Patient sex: M
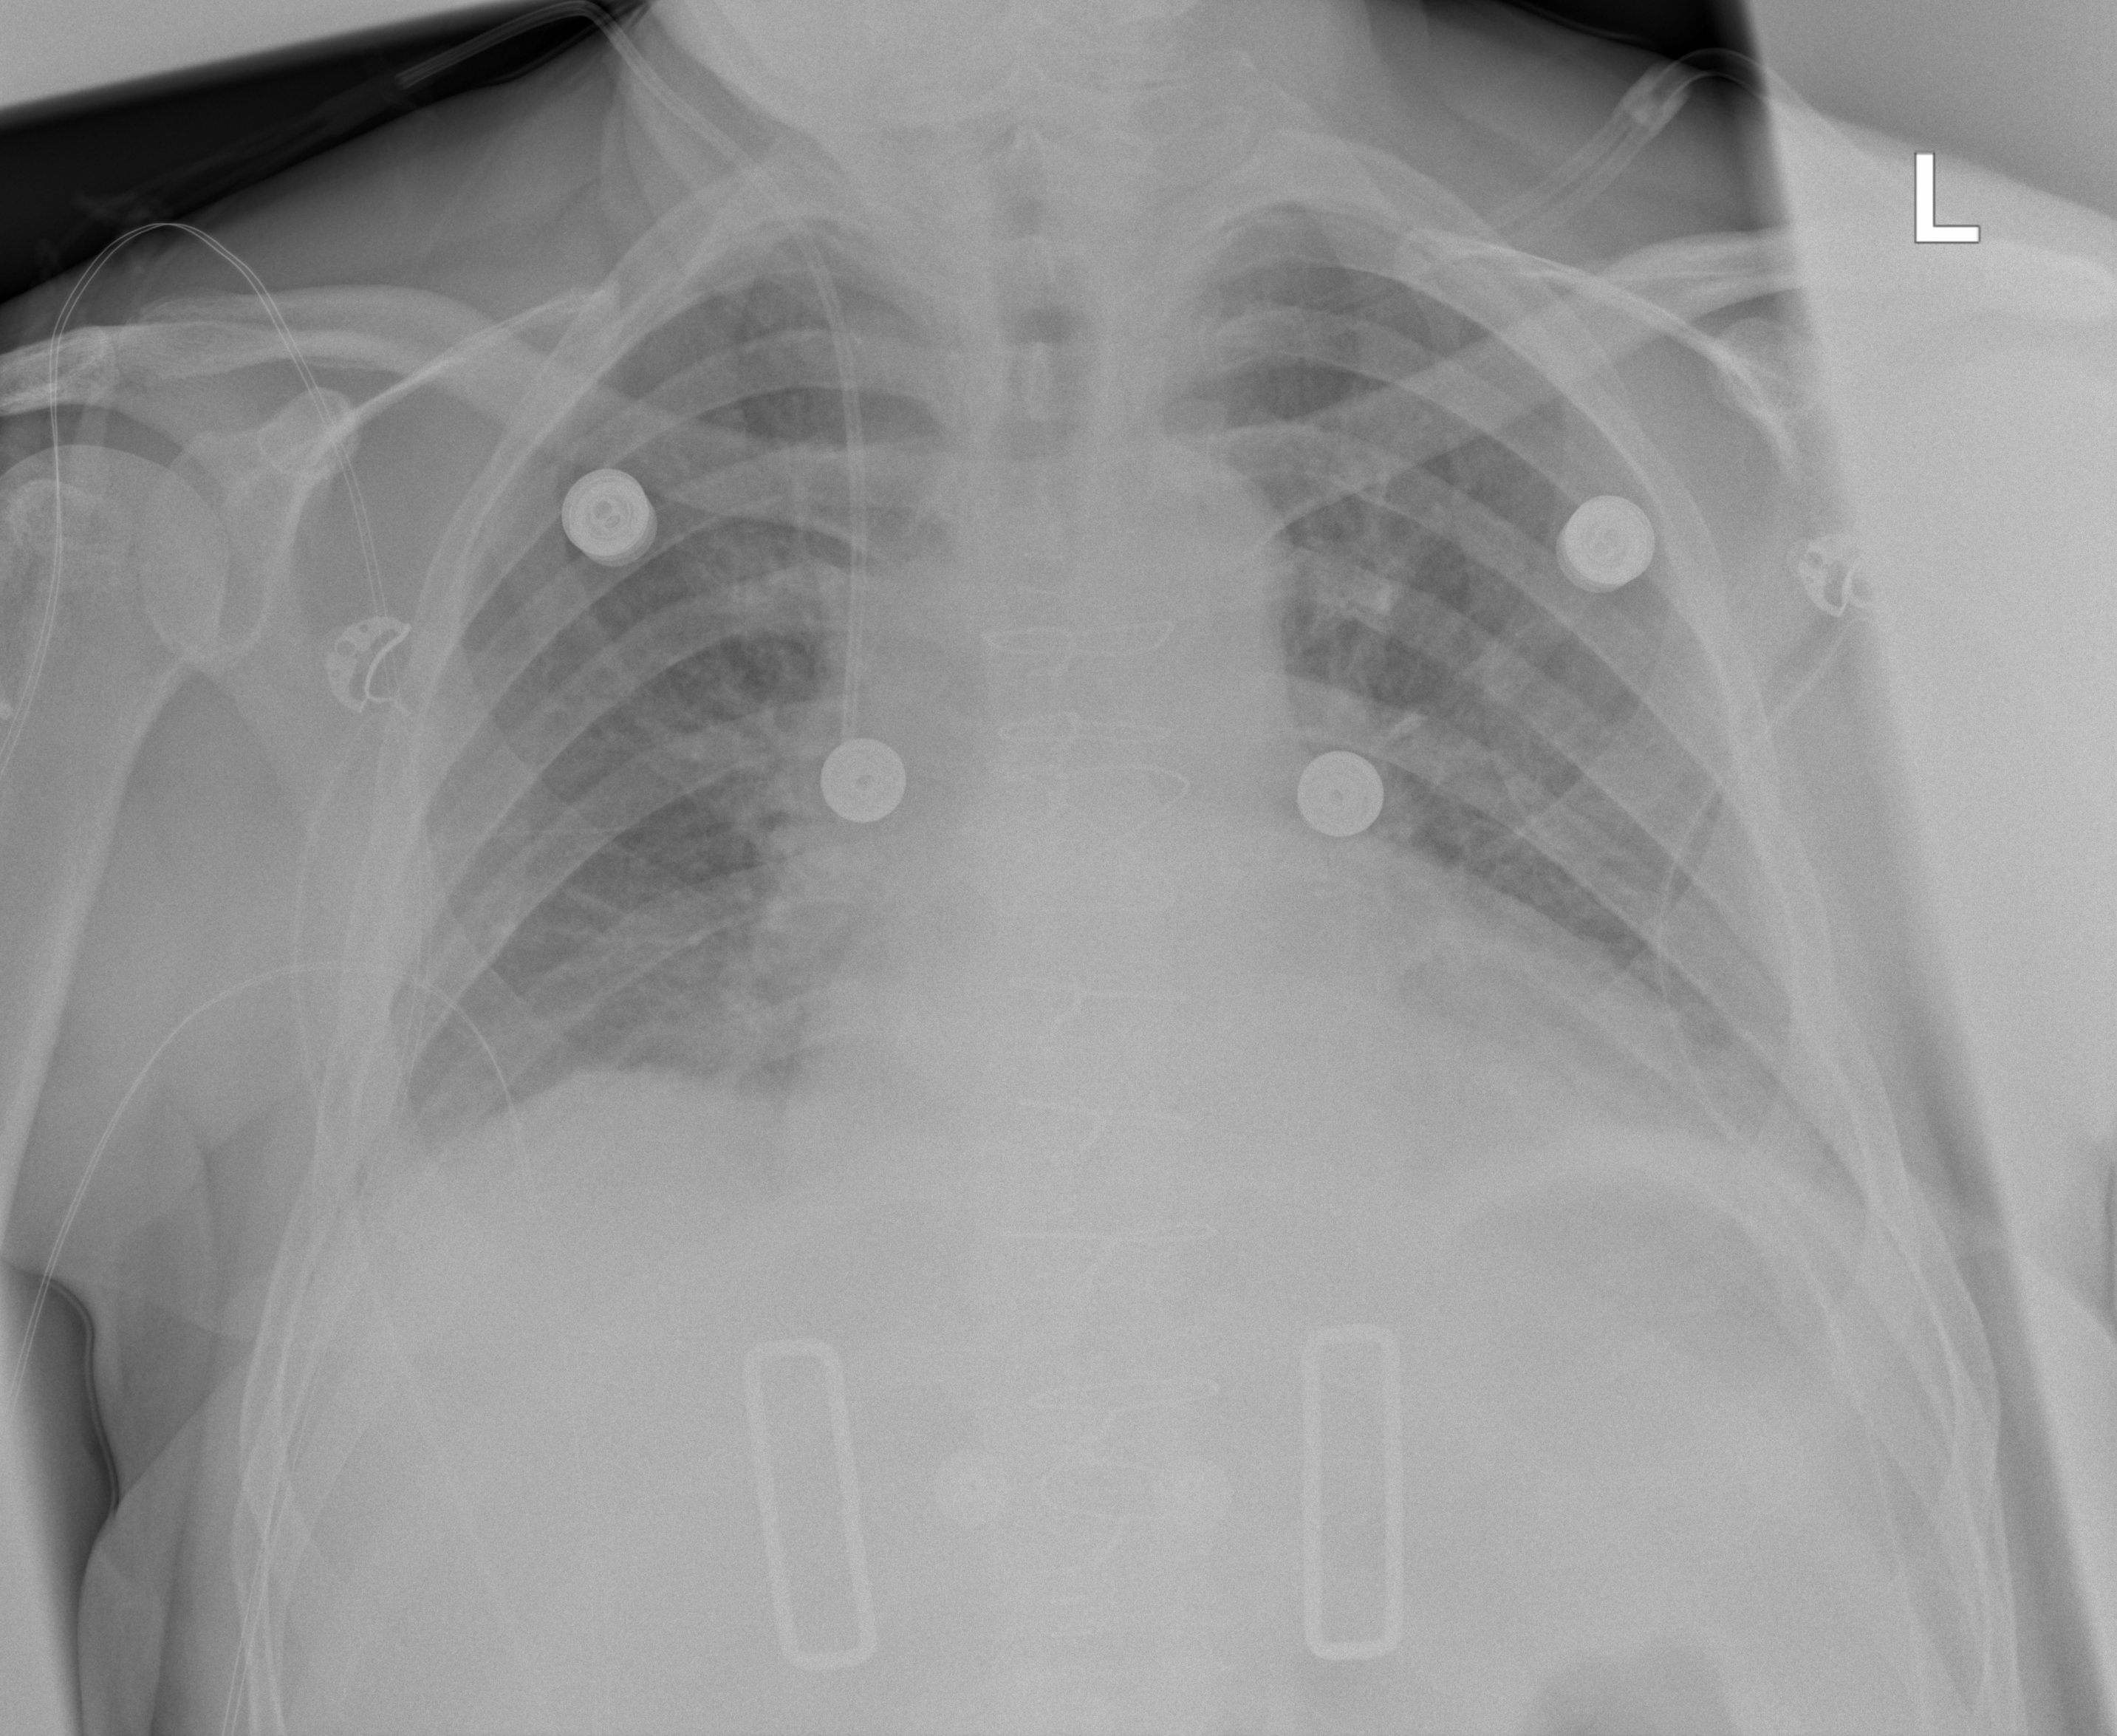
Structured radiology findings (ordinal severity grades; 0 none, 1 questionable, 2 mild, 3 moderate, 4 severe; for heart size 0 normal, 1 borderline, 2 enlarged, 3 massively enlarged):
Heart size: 2
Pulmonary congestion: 2
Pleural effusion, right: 0
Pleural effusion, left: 0
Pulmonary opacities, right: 0
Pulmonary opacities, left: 0
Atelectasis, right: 0
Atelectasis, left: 0